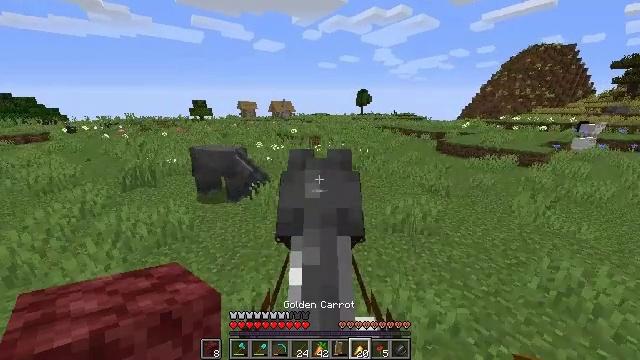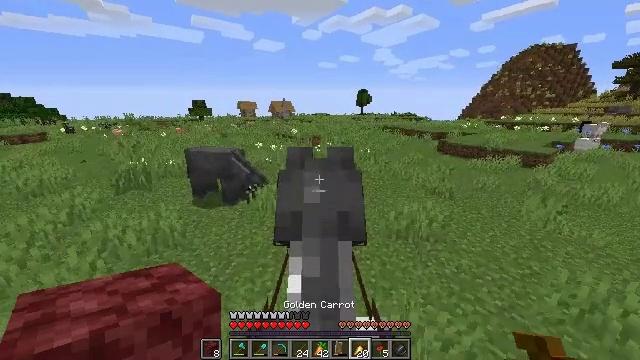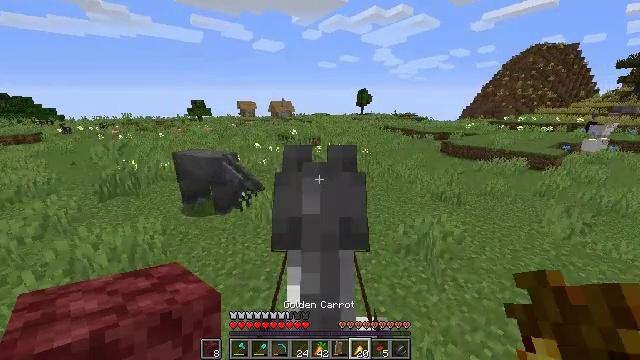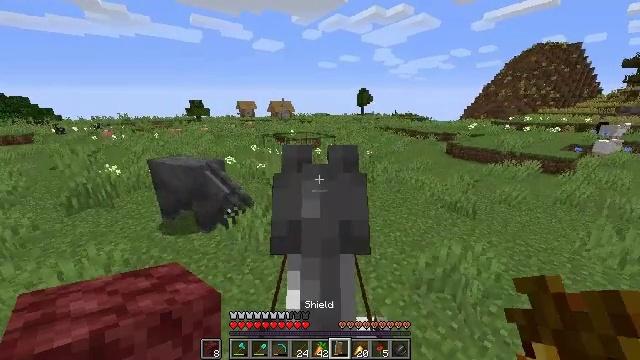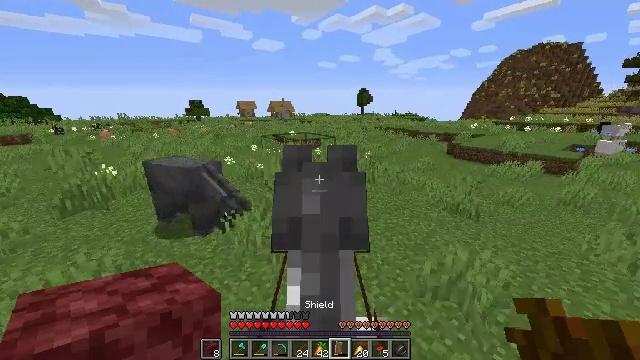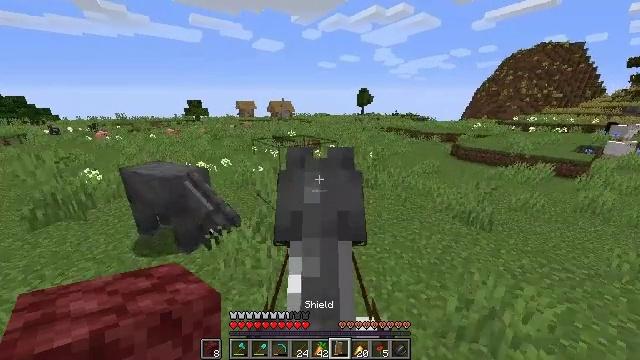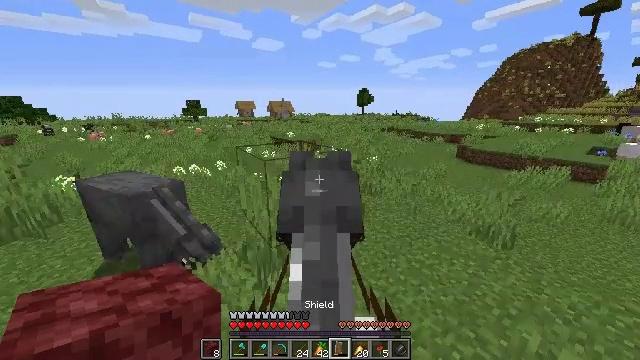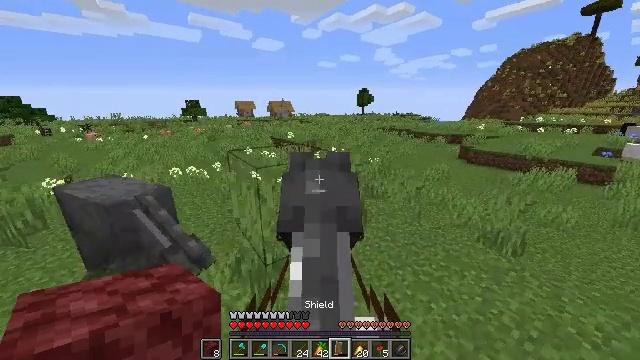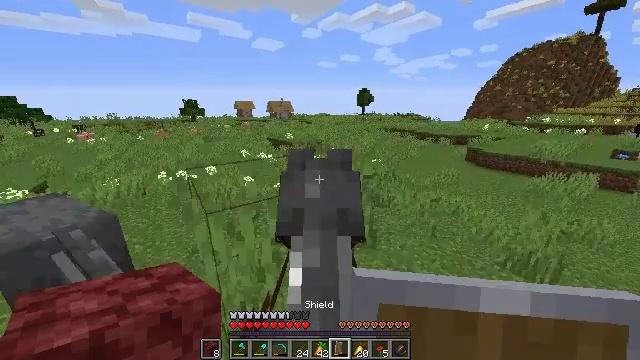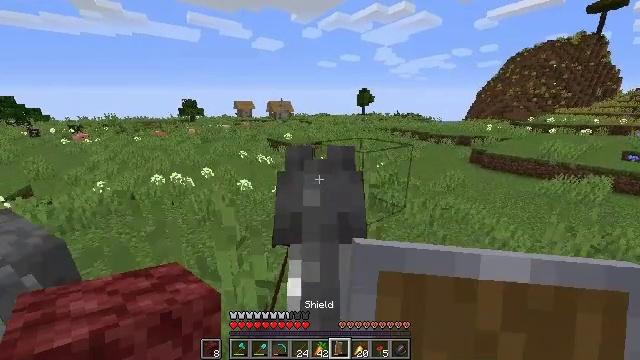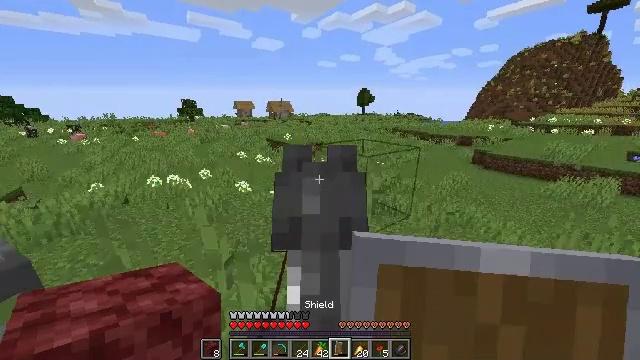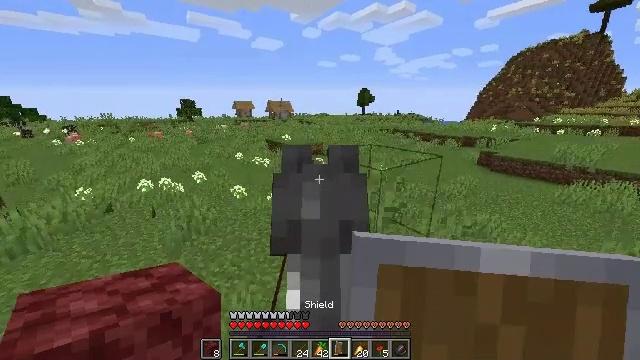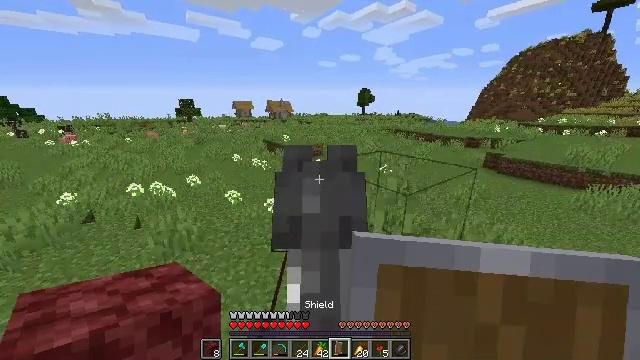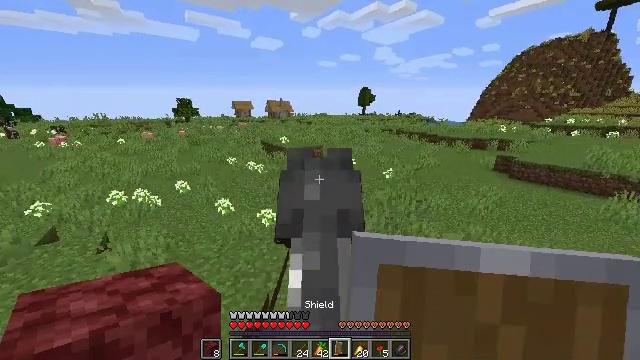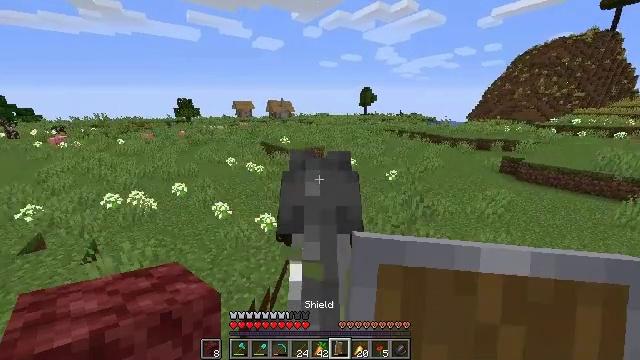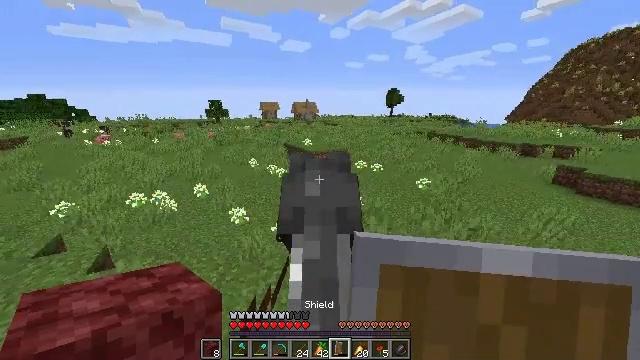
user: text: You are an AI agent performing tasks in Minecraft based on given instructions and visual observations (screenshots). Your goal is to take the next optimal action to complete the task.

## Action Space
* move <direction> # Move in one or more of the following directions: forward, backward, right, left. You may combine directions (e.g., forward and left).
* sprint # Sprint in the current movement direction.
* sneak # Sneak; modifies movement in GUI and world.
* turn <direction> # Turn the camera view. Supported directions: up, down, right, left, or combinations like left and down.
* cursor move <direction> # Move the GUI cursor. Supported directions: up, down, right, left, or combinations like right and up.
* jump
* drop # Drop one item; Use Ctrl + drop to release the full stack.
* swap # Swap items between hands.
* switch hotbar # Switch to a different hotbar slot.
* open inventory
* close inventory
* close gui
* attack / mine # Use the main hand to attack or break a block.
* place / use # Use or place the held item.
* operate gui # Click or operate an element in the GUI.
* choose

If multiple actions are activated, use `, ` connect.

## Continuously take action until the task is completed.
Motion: motion action
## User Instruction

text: Break the brewing stand to collect it.
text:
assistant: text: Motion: move forward, sprint
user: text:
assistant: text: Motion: move forward, sprint
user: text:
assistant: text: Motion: move forward, sprint
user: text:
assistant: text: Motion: move forward, sprint
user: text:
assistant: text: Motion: move forward, sprint
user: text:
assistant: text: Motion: move forward, sprint
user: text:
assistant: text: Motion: move forward, sprint
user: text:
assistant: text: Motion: move forward, sprint
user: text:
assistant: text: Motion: move forward, sprint
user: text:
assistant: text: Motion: move forward, sprint
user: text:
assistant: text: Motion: move forward, sprint
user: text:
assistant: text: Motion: move forward, sprint
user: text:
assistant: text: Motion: move forward, sprint
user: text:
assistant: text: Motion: move forward, sprint, turn left
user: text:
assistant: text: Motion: move forward, sprint, turn left
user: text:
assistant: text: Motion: move forward, sprint, turn left and up
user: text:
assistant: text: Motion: move forward, sprint
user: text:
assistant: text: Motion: move forward, sprint
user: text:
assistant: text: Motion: move forward, sprint
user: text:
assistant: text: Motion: move forward, sprint
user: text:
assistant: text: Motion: move forward, sprint
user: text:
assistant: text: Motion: move forward, sprint
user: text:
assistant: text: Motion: move forward, sprint
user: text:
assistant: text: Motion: move forward, sprint, turn left
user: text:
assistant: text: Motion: move forward, sprint, turn left
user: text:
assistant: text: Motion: move forward, sprint
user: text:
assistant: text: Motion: move forward, sprint
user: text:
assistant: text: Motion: move forward, sprint
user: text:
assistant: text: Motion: move forward, sprint, turn right and up
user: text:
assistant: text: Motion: move forward, sprint, turn right